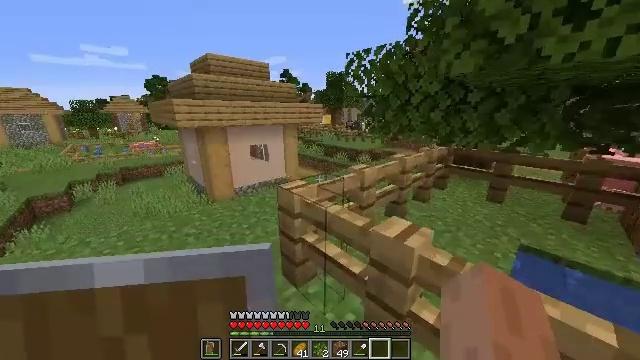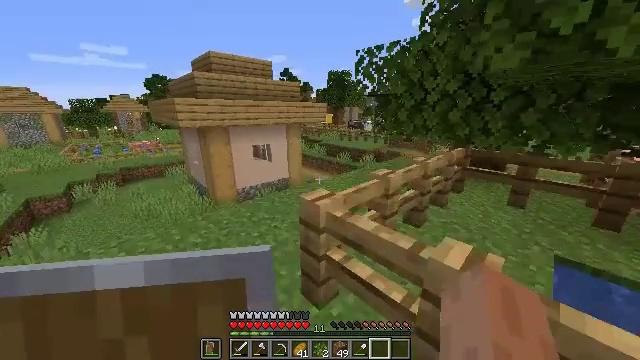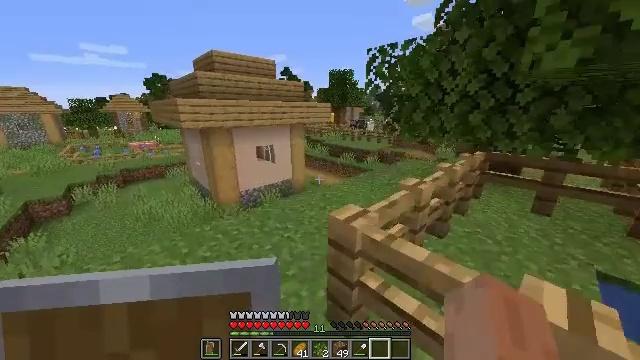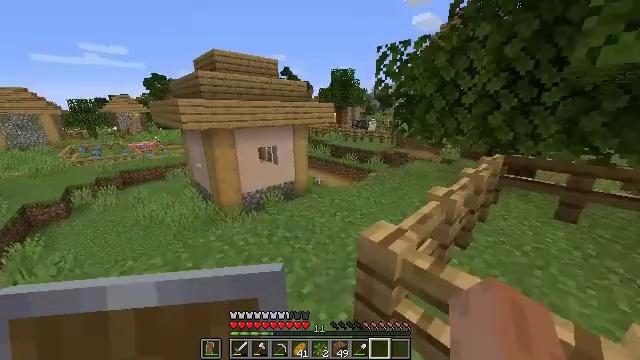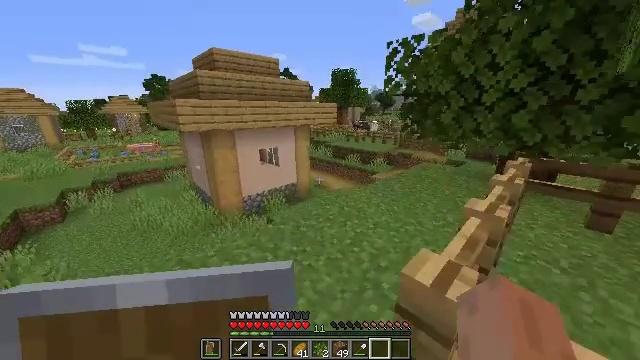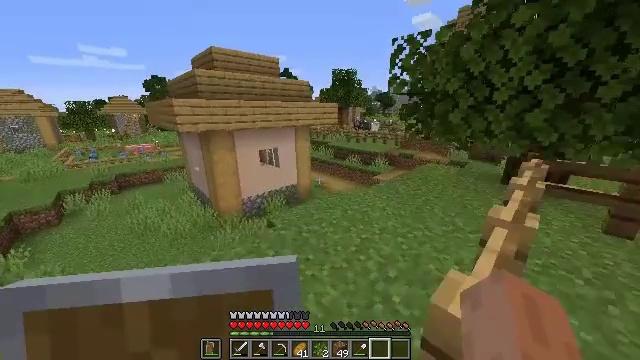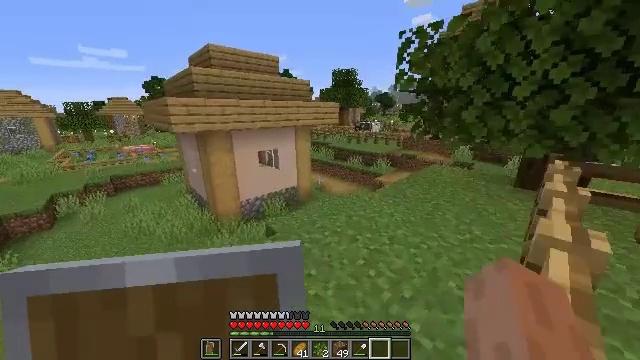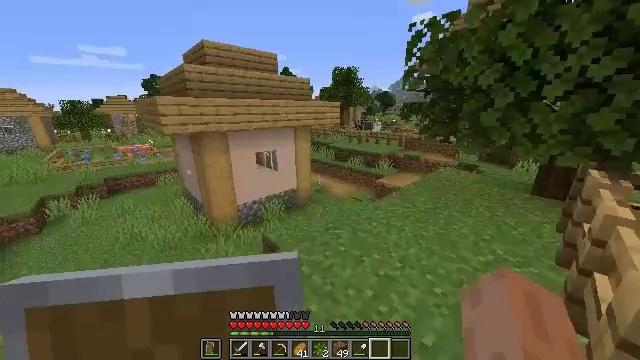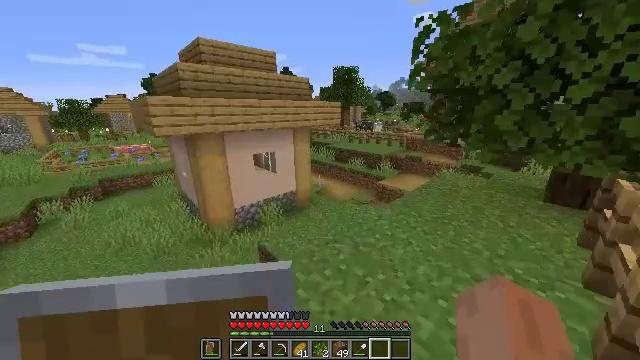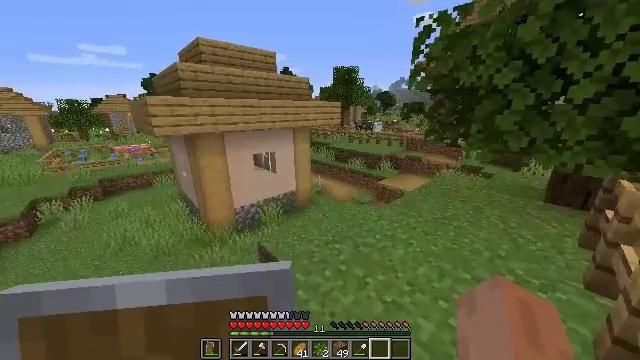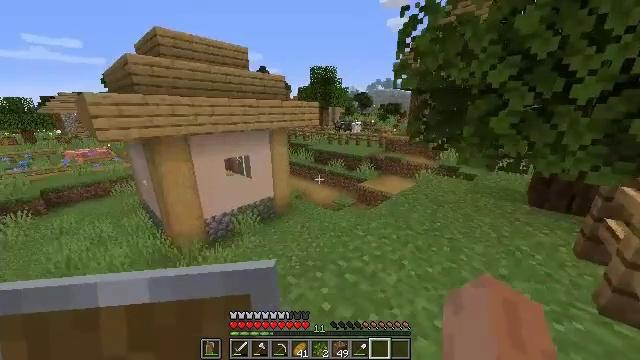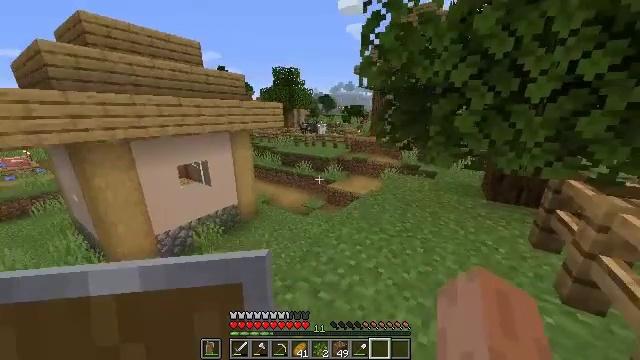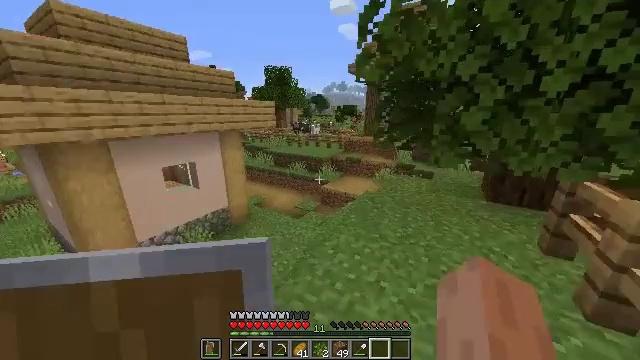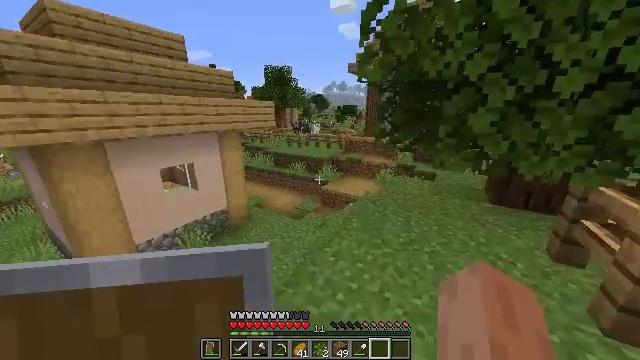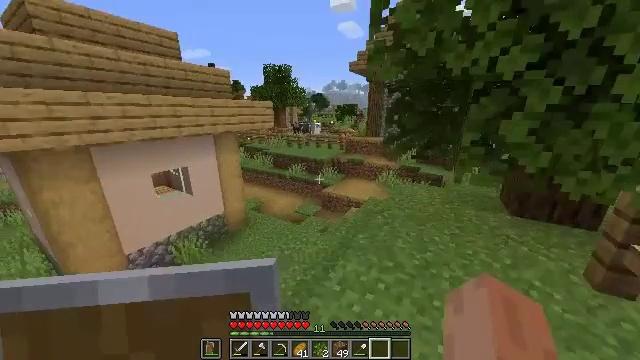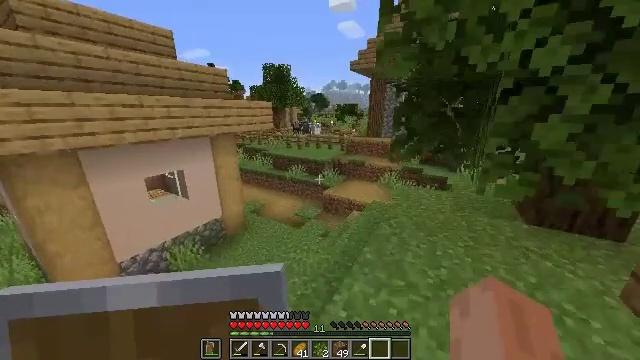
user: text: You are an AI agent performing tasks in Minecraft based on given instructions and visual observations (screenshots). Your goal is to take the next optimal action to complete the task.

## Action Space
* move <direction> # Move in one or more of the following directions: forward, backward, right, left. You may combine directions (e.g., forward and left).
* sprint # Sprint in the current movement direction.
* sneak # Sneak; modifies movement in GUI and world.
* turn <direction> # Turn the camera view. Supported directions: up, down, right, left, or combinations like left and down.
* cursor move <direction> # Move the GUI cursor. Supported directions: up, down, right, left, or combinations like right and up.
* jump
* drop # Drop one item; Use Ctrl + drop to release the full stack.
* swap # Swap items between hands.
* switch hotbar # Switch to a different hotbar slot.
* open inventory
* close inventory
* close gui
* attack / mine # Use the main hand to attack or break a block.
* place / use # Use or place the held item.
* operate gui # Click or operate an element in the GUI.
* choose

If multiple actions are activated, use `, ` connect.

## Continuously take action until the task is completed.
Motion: motion action
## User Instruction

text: Mine the brewing stand from your base.
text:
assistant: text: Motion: move forward and move left
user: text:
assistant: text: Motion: move forward and move left
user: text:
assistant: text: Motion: move forward
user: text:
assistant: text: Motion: move forward
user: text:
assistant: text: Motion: move forward, sprint
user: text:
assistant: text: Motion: move forward, sprint
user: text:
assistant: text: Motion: move forward, sprint
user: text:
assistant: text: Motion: move forward, sprint
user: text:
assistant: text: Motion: move forward
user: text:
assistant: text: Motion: move forward, turn right
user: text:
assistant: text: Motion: move forward, turn right
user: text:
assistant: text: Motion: move forward, turn right
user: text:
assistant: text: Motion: move forward
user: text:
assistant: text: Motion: move forward
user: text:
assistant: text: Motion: move forward
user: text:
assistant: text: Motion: move forward, sprint
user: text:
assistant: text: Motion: move forward, sprint
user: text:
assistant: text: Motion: move forward, sprint
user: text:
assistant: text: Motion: move forward, sprint
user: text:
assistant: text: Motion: move forward, turn right
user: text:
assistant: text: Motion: move forward, turn right and up
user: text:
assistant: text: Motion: move forward, turn right
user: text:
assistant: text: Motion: move forward
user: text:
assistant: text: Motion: move forward
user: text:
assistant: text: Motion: move forward
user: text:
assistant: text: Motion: move forward
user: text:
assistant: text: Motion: move forward
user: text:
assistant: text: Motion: move forward
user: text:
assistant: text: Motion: move forward
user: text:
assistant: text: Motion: move forward